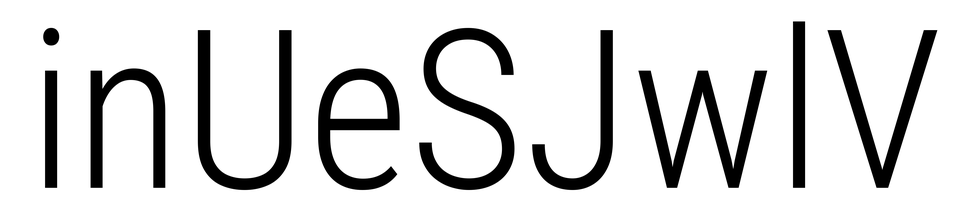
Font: Roboto_Condensed_Light